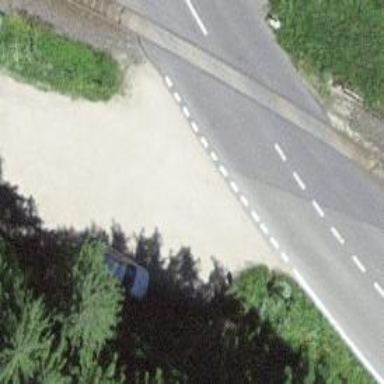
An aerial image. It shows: Footway.